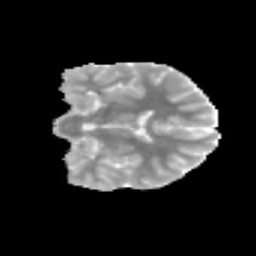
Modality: MD
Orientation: coronal
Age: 12
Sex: male
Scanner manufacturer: siemens
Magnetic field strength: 3 T
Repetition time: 3.8 s
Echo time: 0.07 s